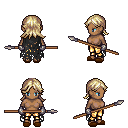
a pixel art fantasy rpg character, female body template, human, dark skin, black tattered cape, gold greaves, white blonde loose hair, metal gloves, brown slippers, spear, four views (front, back, left, right), 2x2 character sprite sheet, small pixel art, hard edges, no anti-aliasing